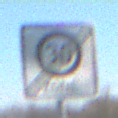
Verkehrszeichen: EndeZone30
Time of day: MorningAfternoon
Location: Outdoor (Nature)
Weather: PartlyCloudy
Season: NotSpecified
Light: Natural